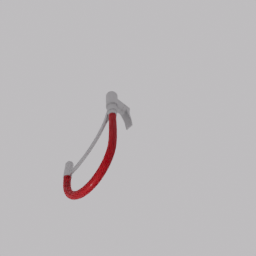
Label: appliances